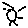
Label: sun